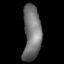
Tissue: lung
Cell type: Endothelial cells
Senescence score: 0.5967
Nuclear area (px): 970
Mean DAPI intensity: 114.689